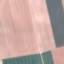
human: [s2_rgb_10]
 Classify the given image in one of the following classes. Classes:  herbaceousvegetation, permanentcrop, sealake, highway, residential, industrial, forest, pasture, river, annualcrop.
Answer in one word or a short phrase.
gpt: AnnualCrop